Question: I am trying to connect my application with facebook. I copied the code from
<URL>
Added all the stated dependencies but the error doesn't seem to go. Code given below screenshot attached. Can anyone suggest what might be the issue.
The error is @EnableInMemoryConnectionRepository cannot be resolved.
UserIdSource cannot be resolved.
'''
package controllers;
import org.springframework.context.annotation.Bean;
import org.springframework.social.connect.ConnectionFactoryLocator;
import org.springframework.social.connect.ConnectionRepository;
import org.springframework.social.connect.web.ConnectController;
import org.springframework.social.facebook.config.annotation.EnableFacebook;
@EnableFacebook(appId="someAppId", appSecret="shhhhhh!!!")
@EnableInMemoryConnectionRepository
public class FacebookConfig {
@Bean
public ConnectController connectController(ConnectionFactoryLocator connectionFactoryLocator, ConnectionRepository connectionRepository) {
return new ConnectController(connectionFactoryLocator, connectionRepository);
}
@Bean
public UserIdSource userIdSource() {
return new UserIdSource() {
@Override
public String getUserId() {
return "testuser";
}
};
}
}
'''

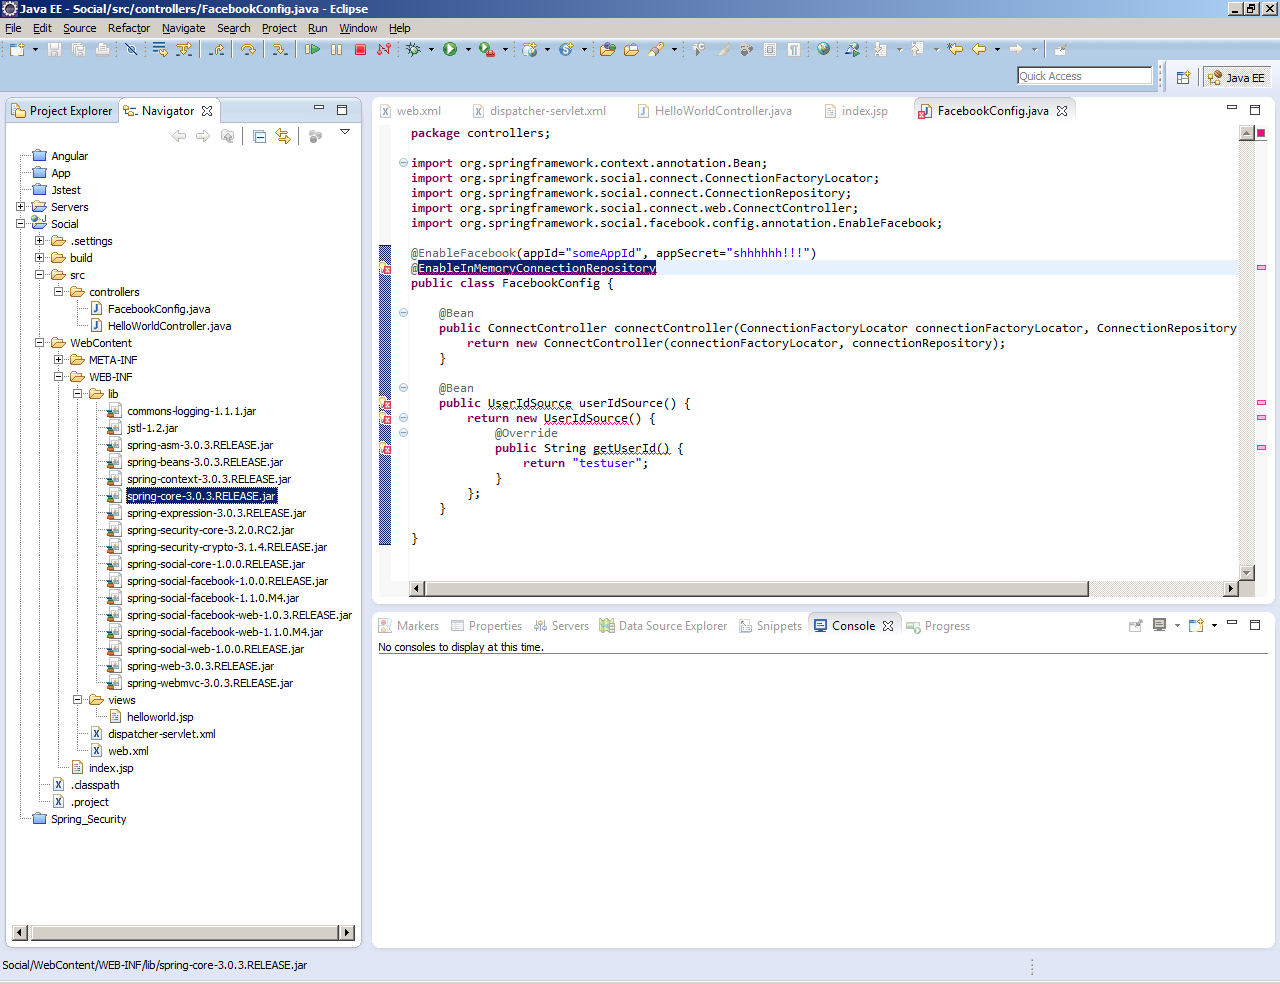
Answer: Try adding 'spring-social-config .jar' file to your lib. This <URL>